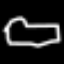
Label: square